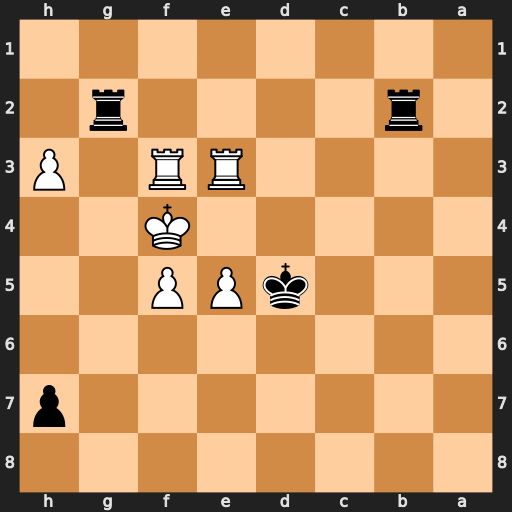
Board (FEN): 8/7p/8/3kPP2/5K2/4RR1P/1r4r1/8
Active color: b
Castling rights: -
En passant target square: -
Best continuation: Rb4+ Re4 Rxe4#